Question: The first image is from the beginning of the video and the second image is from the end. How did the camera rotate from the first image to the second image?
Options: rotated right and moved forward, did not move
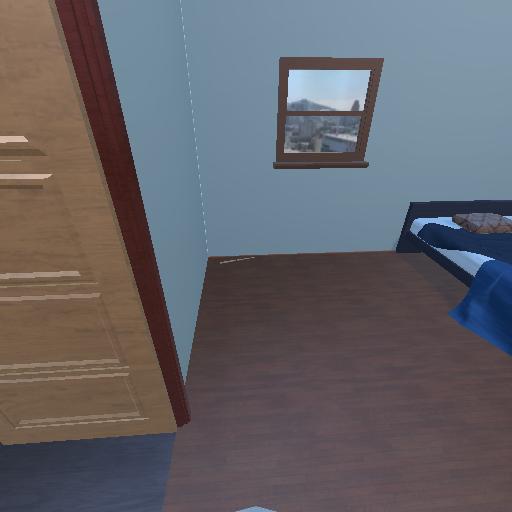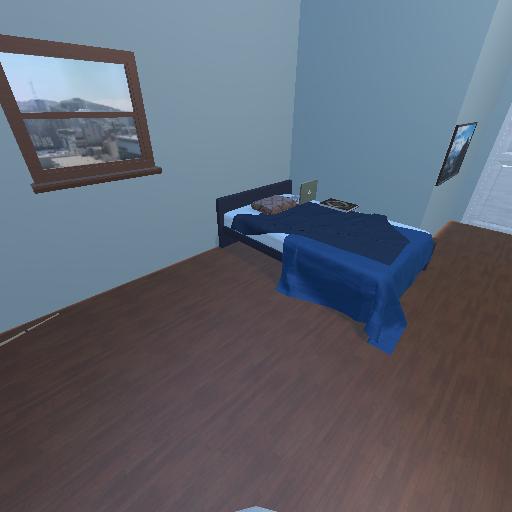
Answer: rotated right and moved forward